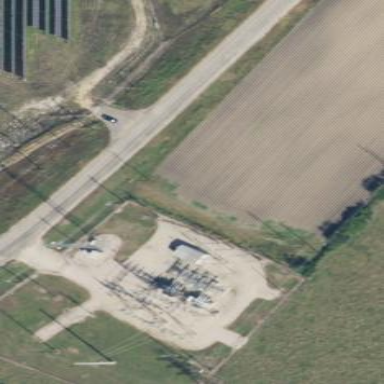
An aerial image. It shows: Outdoor distribution-level power substation enclosed by fence.